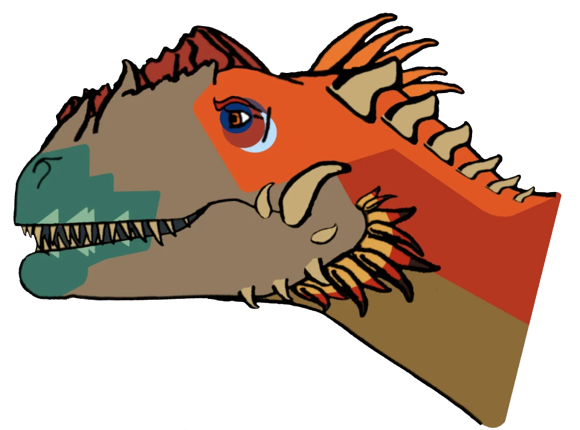
Label: 5_Animal